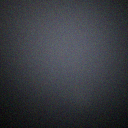
Screen state: off